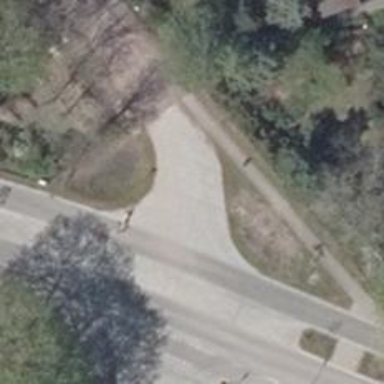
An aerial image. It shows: Road with "give way" sign.